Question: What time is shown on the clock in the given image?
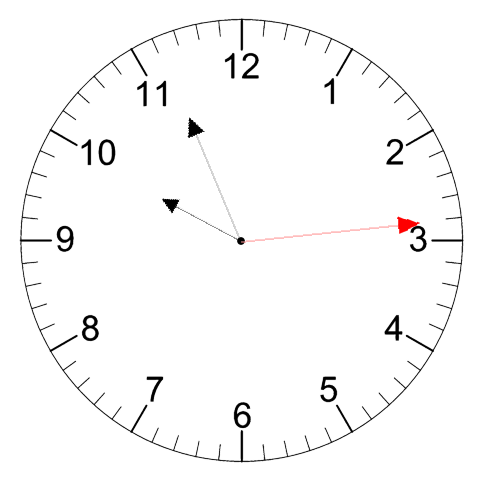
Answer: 09:56:14